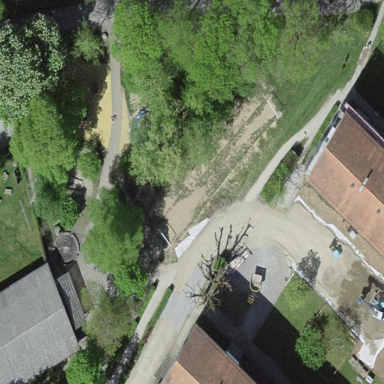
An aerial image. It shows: Playground area for leisure land.